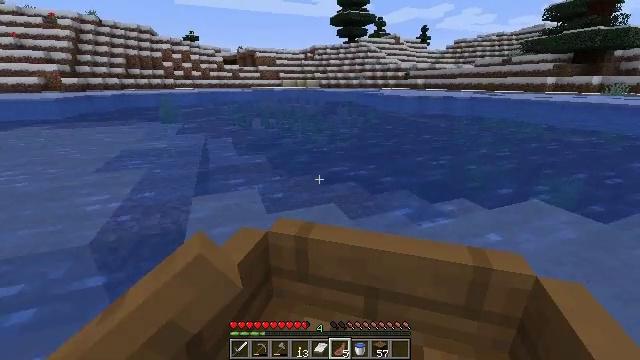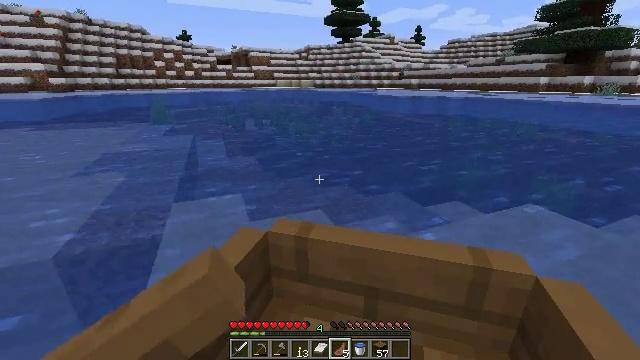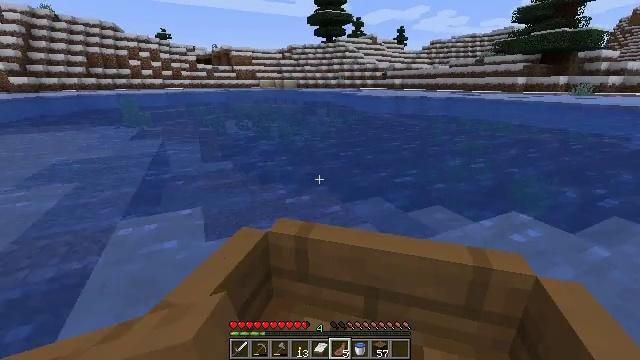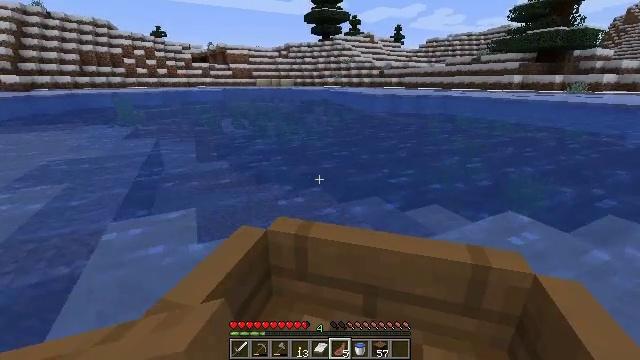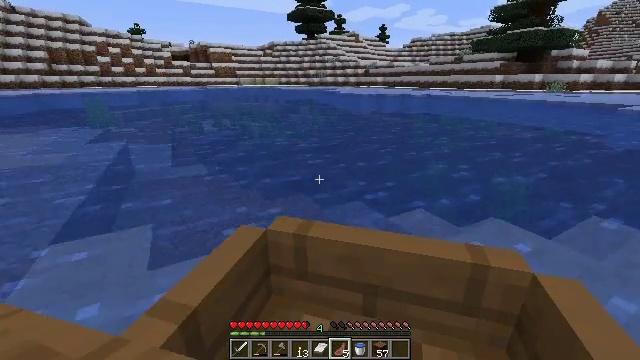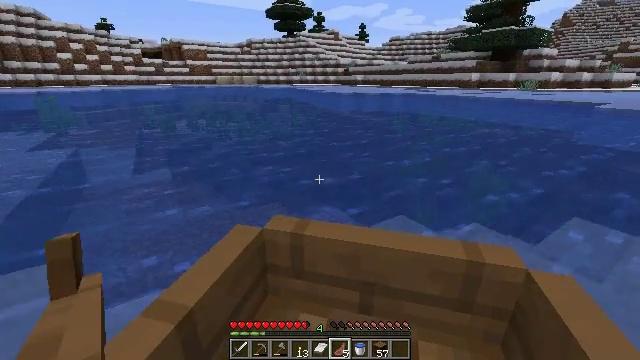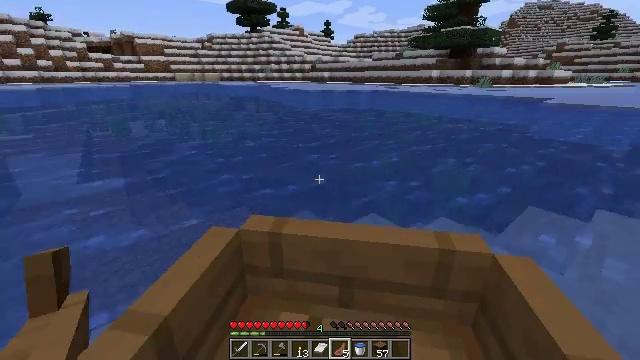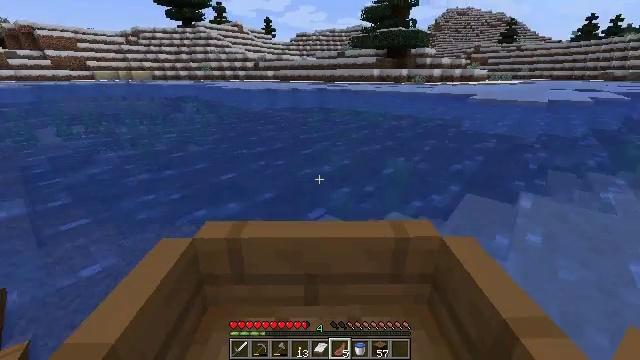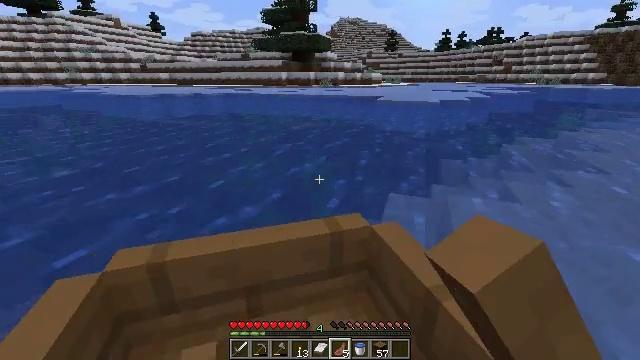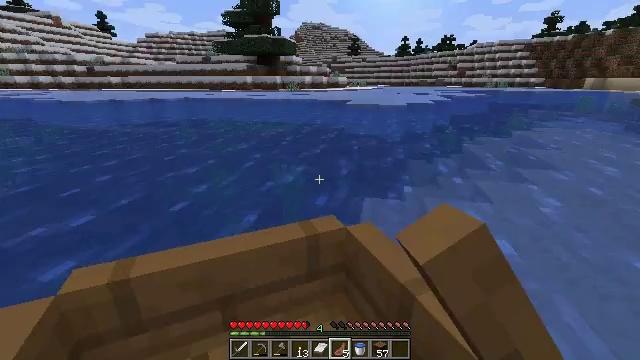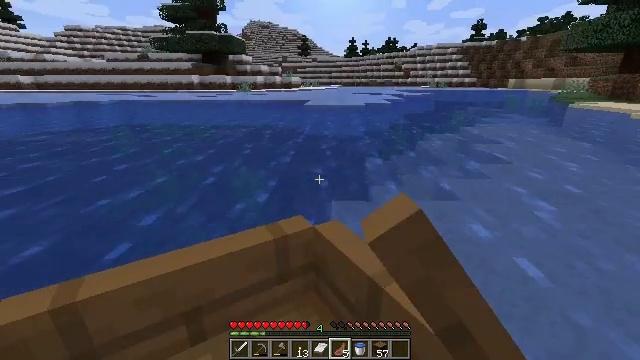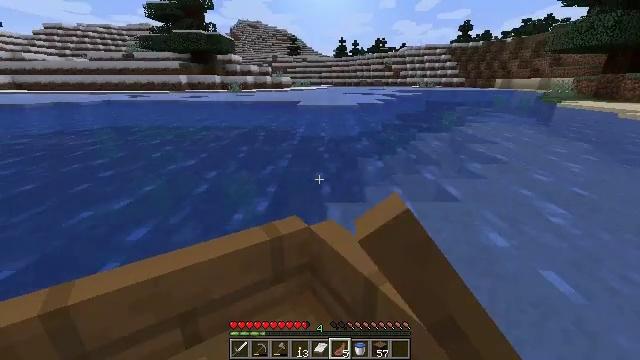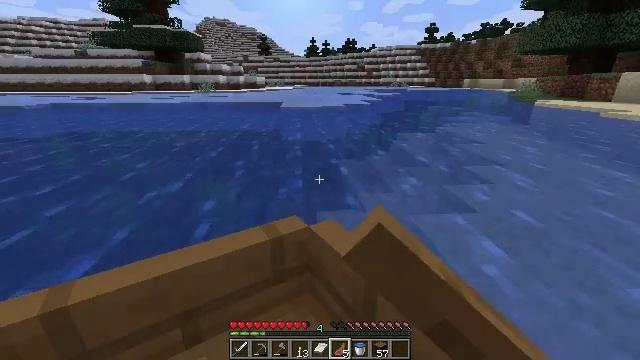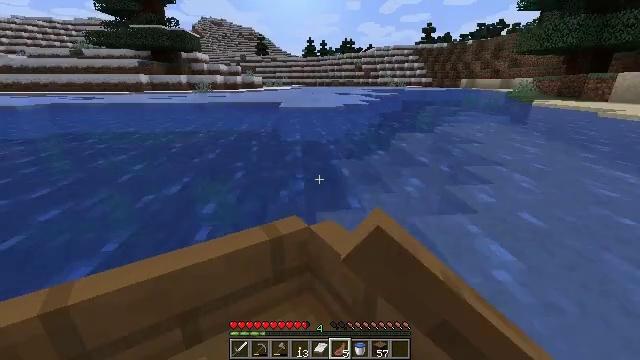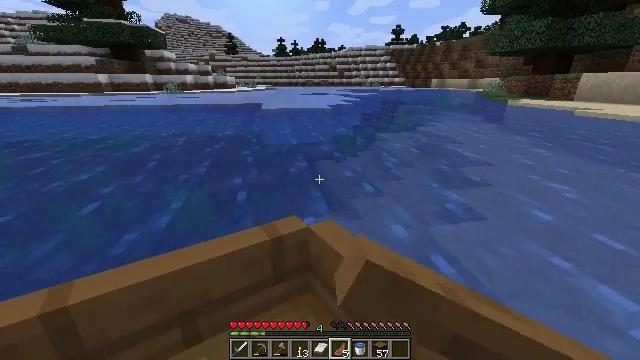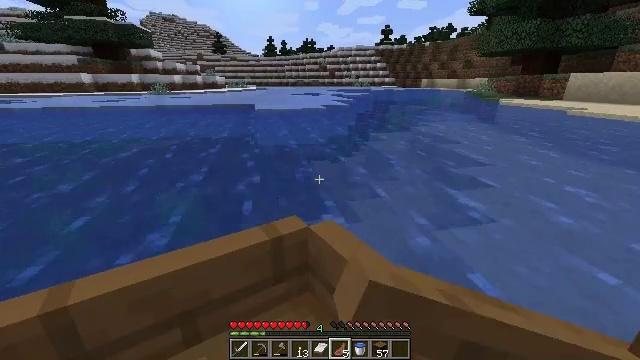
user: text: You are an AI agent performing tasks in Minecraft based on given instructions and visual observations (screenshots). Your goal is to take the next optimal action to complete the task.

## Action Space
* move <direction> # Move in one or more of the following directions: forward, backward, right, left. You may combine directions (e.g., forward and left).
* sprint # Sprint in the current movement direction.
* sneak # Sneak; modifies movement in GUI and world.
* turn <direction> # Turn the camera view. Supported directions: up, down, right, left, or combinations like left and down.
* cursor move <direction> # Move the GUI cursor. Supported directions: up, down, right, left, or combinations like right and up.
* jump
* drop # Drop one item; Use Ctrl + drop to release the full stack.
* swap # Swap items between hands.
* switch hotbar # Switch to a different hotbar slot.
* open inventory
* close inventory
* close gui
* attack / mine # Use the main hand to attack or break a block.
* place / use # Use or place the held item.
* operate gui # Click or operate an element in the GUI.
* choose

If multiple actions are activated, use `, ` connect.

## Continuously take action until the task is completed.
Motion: motion action
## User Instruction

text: Attack the ice to clear a path.
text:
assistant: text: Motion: move forward and move right
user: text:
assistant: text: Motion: move forward
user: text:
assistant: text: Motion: move forward
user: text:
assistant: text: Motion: move forward
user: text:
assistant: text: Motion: move forward
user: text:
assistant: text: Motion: move forward, turn right
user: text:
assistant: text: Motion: move forward, turn right
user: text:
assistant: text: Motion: move forward, turn right
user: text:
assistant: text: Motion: move forward and move right, turn right
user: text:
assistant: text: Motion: move forward and move right, turn right
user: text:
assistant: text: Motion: move forward and move right, turn right
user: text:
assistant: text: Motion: move forward and move right
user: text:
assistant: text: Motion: move forward
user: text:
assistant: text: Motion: move forward
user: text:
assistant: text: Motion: move forward
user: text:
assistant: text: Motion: move forward
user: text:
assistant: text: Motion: move forward
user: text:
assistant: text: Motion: move forward
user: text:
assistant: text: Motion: move forward and move right
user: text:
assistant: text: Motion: move forward and move right
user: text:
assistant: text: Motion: move forward and move right
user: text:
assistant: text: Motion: move forward
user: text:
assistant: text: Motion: move forward
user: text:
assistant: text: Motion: move forward
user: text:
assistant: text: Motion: move forward
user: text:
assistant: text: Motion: move forward, turn left
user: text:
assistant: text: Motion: move forward, turn left
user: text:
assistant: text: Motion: move forward, turn left and down
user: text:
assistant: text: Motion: move forward, turn left and down
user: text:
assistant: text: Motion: move forward, turn left